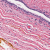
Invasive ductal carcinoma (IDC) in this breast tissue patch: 0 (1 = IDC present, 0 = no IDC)